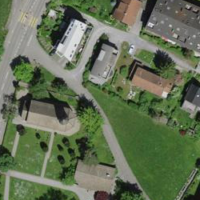
EUNIS habitat code: 55
Species observed at this site:
Helianthus annuus